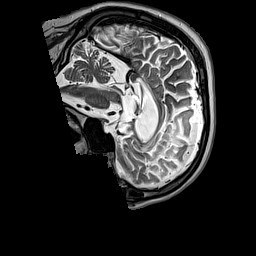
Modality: T2w
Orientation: sagittal
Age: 55
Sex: male
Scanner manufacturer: siemens
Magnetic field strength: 3 T
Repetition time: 3.2 s
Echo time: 0.212 s